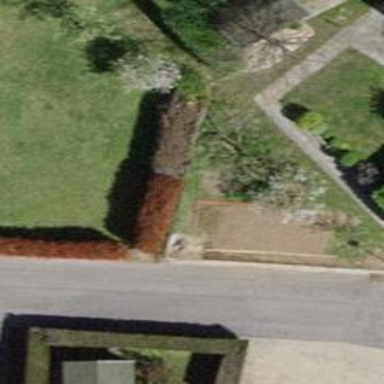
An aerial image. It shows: Hedge acting as barrier.